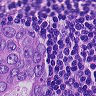
Metastatic tissue present: yes